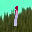
Label: 1